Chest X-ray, AP view. Patient: 43 years old, sex M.
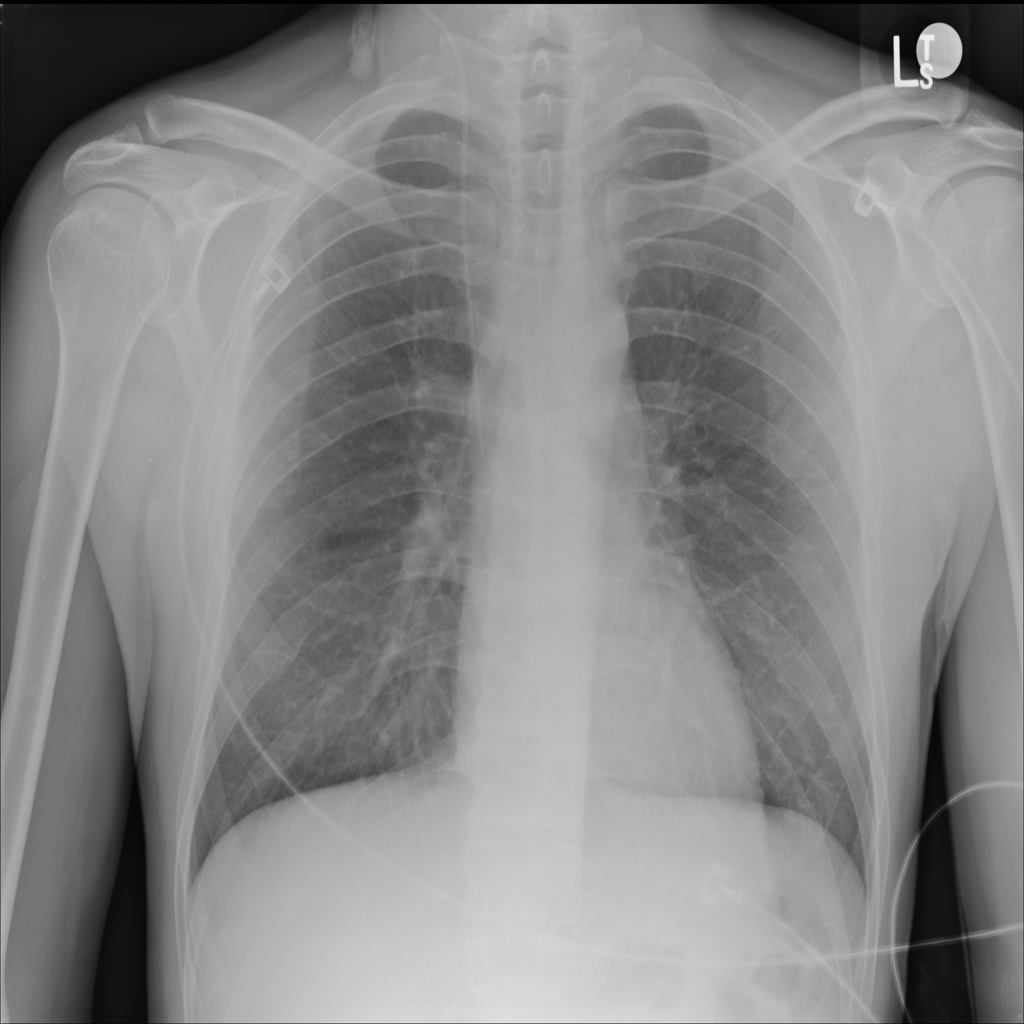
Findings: No Finding